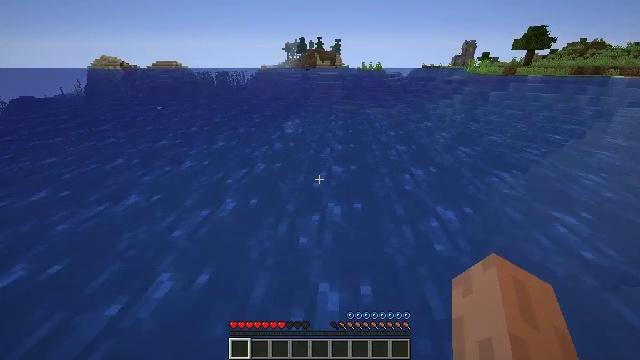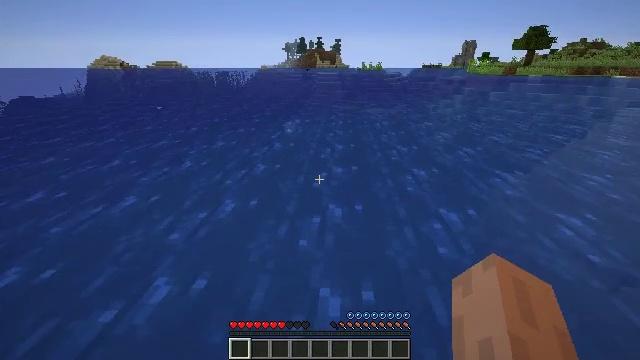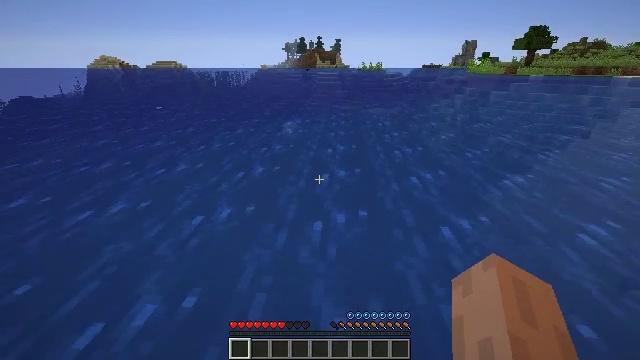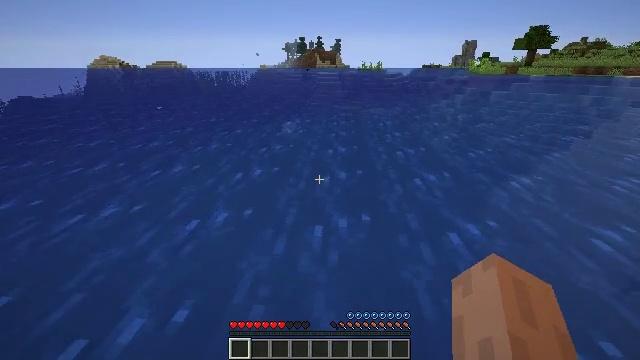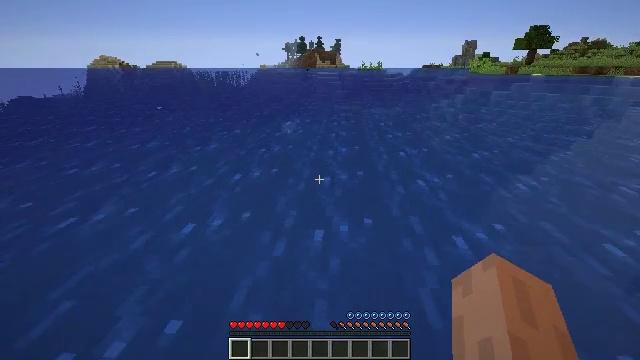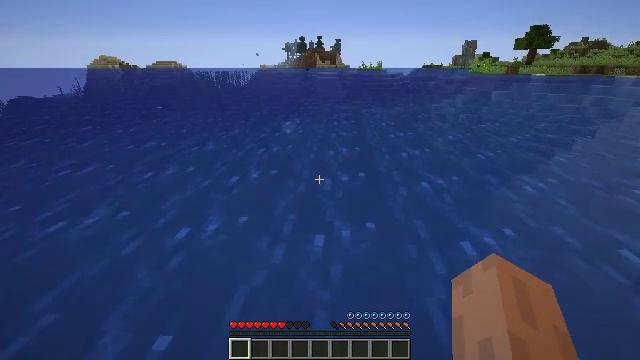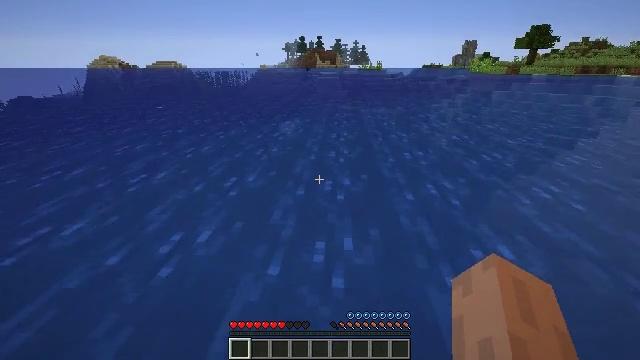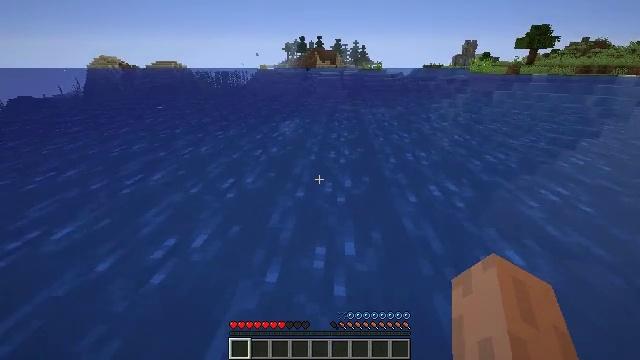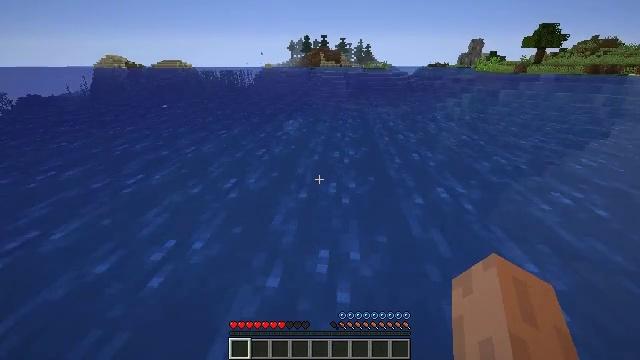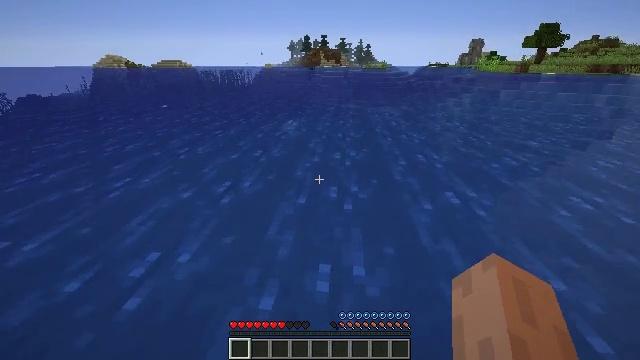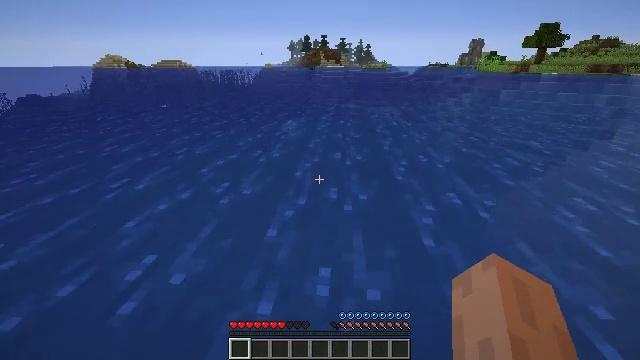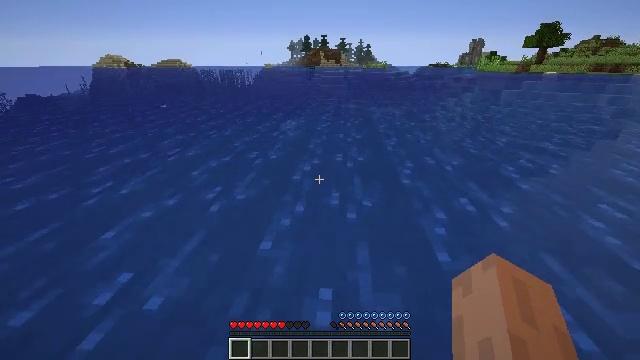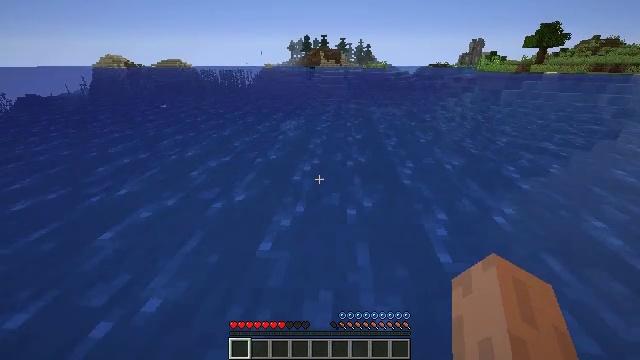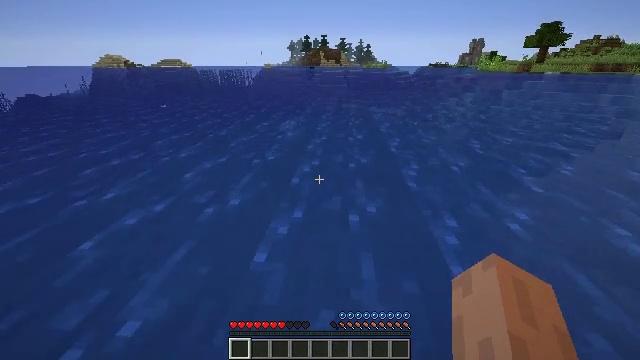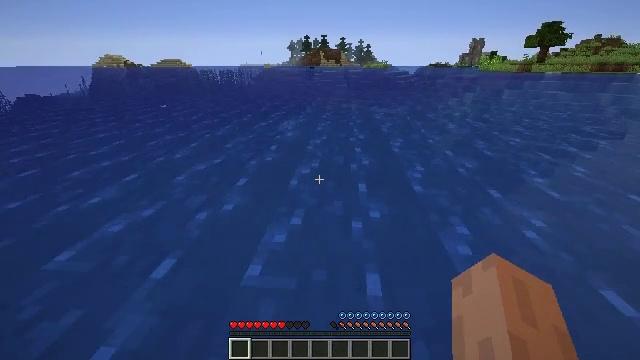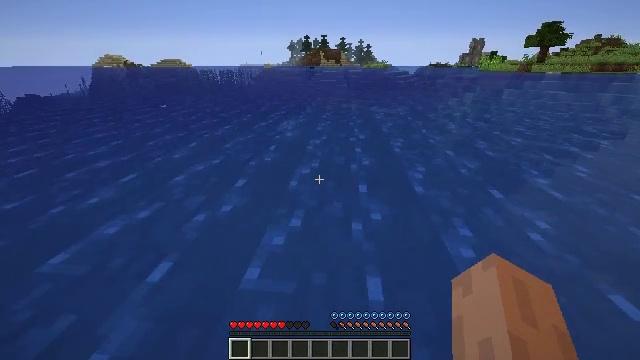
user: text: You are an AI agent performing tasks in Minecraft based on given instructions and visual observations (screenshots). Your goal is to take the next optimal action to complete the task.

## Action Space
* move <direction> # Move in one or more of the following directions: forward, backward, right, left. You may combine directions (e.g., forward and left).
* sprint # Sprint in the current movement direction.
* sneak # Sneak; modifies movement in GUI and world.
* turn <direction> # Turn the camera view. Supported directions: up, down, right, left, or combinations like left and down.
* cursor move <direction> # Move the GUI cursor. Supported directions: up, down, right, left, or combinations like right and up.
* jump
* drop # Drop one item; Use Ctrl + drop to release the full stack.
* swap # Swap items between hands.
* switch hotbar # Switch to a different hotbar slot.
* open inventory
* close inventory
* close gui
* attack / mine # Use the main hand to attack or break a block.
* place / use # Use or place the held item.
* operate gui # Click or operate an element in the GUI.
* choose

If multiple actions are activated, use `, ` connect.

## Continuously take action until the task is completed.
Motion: motion action
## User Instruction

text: Attack the birch planks to recycle them.
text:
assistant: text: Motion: move forward, attack / mine
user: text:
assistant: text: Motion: move forward, attack / mine
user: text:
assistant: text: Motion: move forward, attack / mine
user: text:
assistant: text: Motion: move forward, attack / mine
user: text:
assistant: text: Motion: move forward, attack / mine
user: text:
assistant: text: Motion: move forward, attack / mine
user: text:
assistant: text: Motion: move forward, attack / mine
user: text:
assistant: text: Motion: move forward, attack / mine
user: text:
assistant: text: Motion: move forward, attack / mine
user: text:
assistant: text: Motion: move forward, attack / mine
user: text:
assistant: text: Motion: move forward, attack / mine
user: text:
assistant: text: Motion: move forward, attack / mine
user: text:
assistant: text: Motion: move forward, attack / mine
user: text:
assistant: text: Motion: move forward, attack / mine
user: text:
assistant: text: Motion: move forward, attack / mine
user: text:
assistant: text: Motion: move forward, attack / mine
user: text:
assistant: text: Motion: move forward, attack / mine
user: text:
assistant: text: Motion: move forward, attack / mine
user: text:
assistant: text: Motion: move forward, attack / mine
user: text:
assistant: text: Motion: move forward, attack / mine
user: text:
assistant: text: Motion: move forward, attack / mine
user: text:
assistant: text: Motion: move forward, attack / mine
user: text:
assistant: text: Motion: move forward, attack / mine
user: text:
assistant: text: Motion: move forward, attack / mine
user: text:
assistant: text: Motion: move forward, attack / mine
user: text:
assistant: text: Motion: move forward, attack / mine
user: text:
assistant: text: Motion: move forward, attack / mine
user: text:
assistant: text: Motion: move forward, attack / mine
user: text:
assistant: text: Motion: move forward, attack / mine
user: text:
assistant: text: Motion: move forward, attack / mine